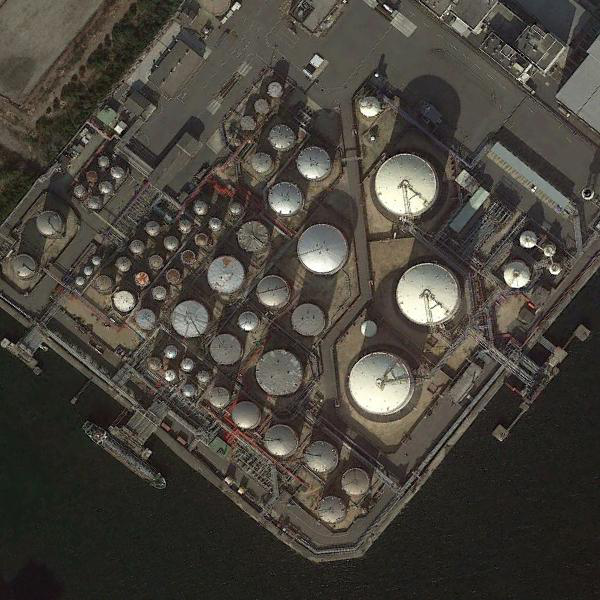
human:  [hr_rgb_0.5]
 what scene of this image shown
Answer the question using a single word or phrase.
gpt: storage tanks